Aerial crown-view tile of a tropical tree (Barro Colorado Island, Panama), acquired 20250512:
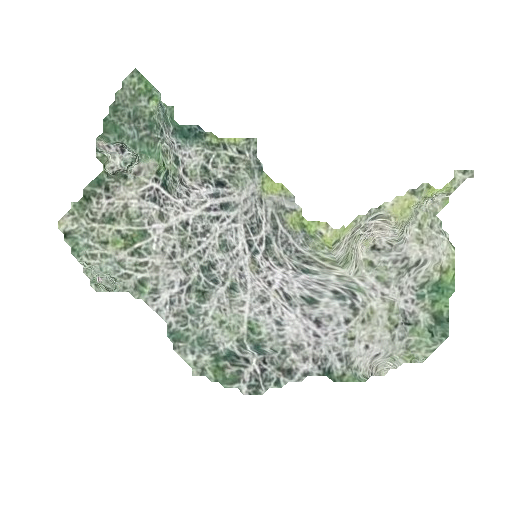
Species: Tabebuia rosea
GBIF accepted scientific name: Tabebuia rosea
Crown area: 104.251 m²